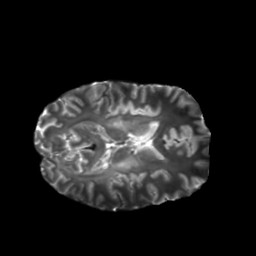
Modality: T2w
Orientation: axial
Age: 23
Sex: female
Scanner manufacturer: siemens
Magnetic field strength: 6.98 T
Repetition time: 7.776 s
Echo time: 0.076 s